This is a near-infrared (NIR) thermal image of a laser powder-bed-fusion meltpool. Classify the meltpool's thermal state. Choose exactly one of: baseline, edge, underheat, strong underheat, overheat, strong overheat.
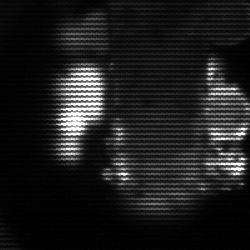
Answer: strong underheat